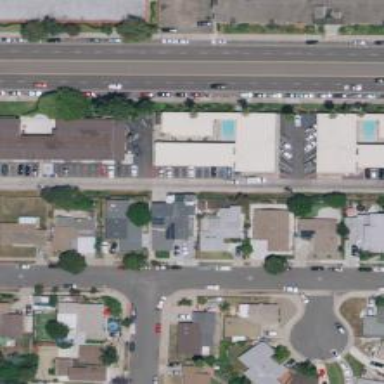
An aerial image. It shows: Alley classified as service road.